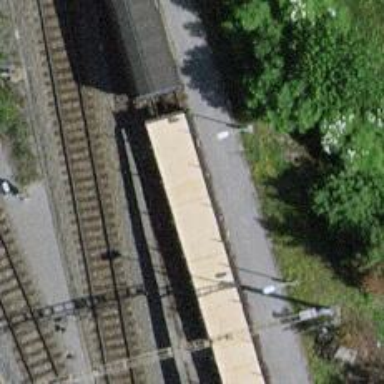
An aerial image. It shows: Railway yard used for servicing trains.